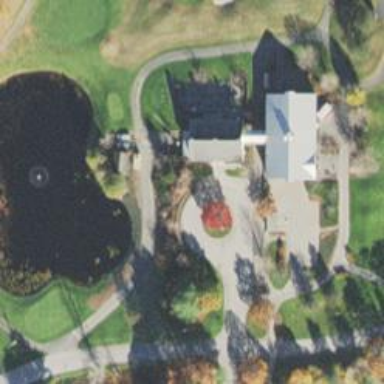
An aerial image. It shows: Path for both roads and golfers.